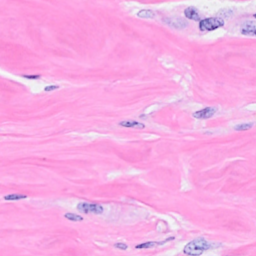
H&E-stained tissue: Breast